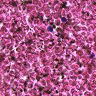
Metastatic tissue present: no